Interaction volume radius: 5 \u00c5
Interaction volume height: 20 \u00c5
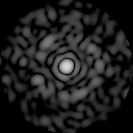
Disorder parameter: 0.8322